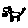
Label: cat